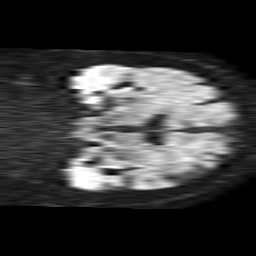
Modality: TRACE
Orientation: coronal
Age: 86
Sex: male
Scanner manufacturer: philips
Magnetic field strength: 1.5 T
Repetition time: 4.6 s
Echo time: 0.08517 s